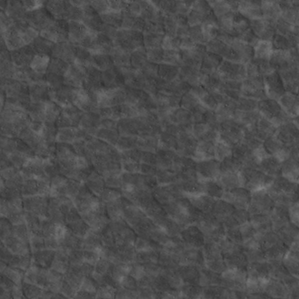
Label: non_frost